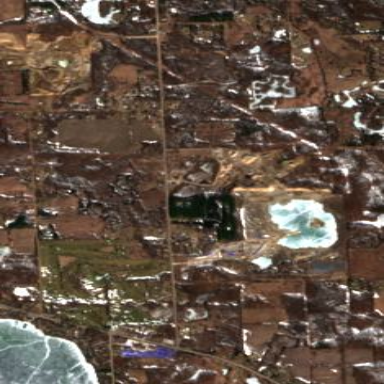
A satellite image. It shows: Quarry area that is man-made.